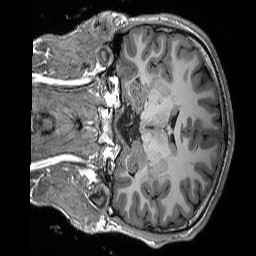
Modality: T1w
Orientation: coronal
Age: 22
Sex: male
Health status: healthy
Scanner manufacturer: siemens
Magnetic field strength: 3 T
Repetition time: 2.3 s
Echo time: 0.00298 s